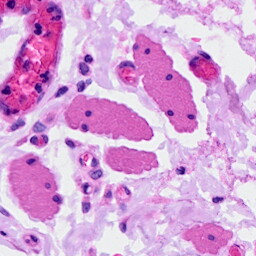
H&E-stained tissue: Ovarian